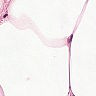
Metastatic tissue present: no